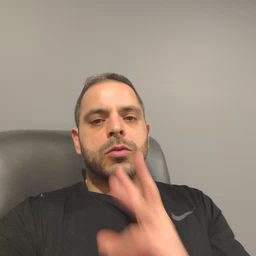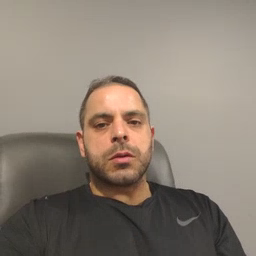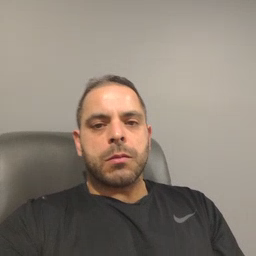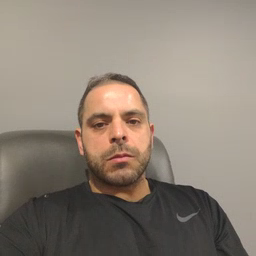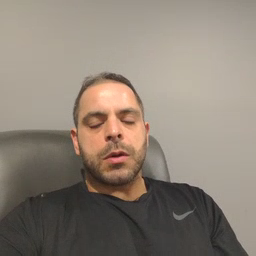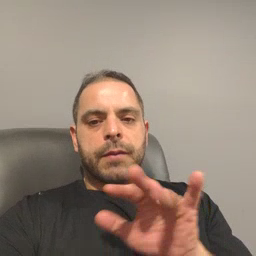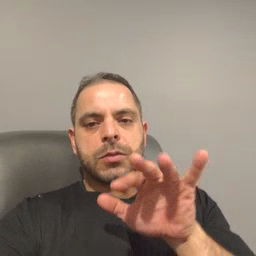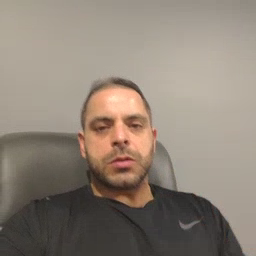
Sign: finger